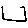
Label: square